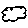
Label: cloud